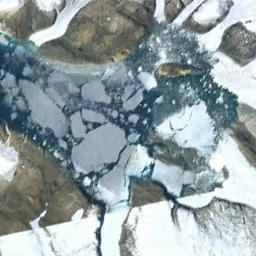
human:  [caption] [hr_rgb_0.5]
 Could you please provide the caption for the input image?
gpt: Some pieces of sea ice of different sizes float in the deep blue sea .

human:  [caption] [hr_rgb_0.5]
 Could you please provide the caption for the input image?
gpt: There are many ice on the blue sea next to the land .

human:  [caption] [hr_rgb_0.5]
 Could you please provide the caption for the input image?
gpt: There are sea ice of different shapes and sizes .

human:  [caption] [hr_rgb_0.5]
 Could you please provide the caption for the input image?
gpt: Many large and small pieces of ice are connected into a loose large piece floating on the blue sea .

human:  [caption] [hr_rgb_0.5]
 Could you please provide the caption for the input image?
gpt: There are some sea ice near the main land .